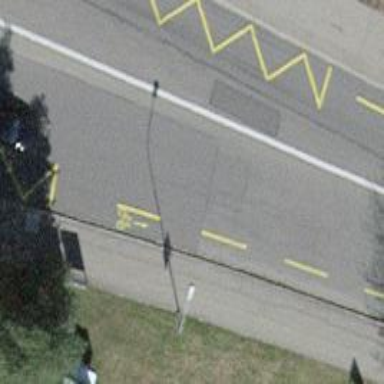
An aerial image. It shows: Tertiary road with asphalt surface and separate sidewalk.